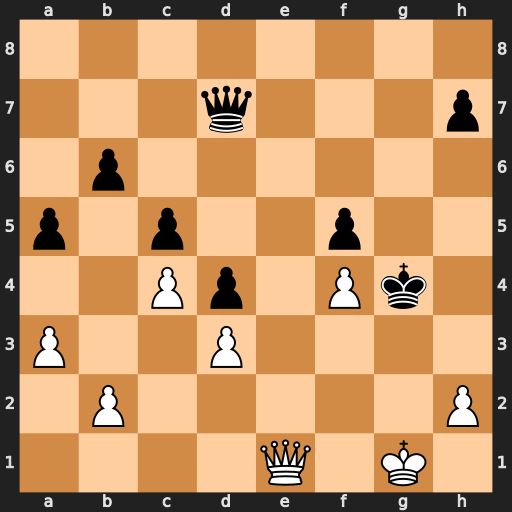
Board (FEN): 8/3q3p/1p6/p1p2p2/2Pp1Pk1/P2P4/1P5P/4Q1K1
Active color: w
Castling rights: -
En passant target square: -
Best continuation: Qg3+ Kh5 Qg5#